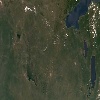
Label: land